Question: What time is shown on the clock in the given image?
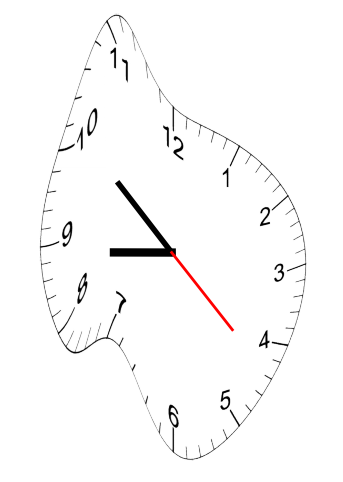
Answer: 08:51:22